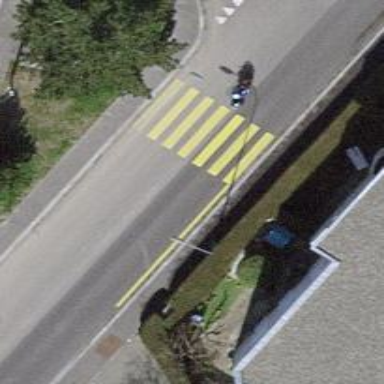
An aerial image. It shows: Uncontrolled road crossing.